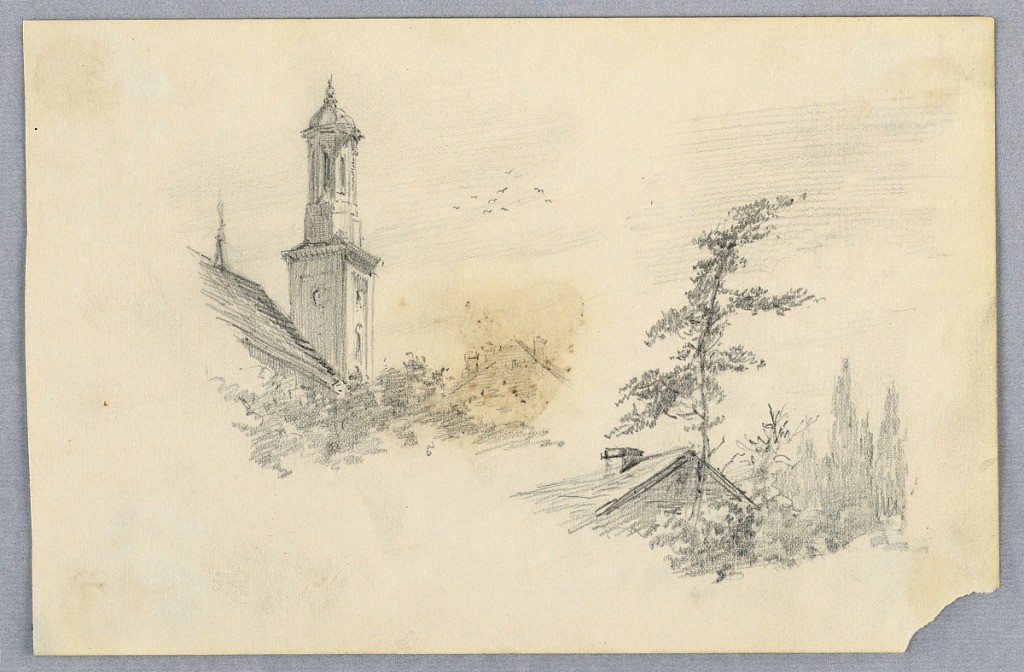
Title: Sketch of Church Tower and Roof Top
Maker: Arnold William Brunner, American, 1857–1925
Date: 1879–80
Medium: Graphite on paper
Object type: Drawing
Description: Church tower, left, birds above. Right, gable end of house with tree above.